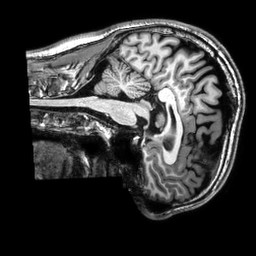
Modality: T1w
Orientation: sagittal
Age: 25
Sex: male
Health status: healthy
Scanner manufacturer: philips
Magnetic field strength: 3 T
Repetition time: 0.009 s
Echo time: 0.003996 s